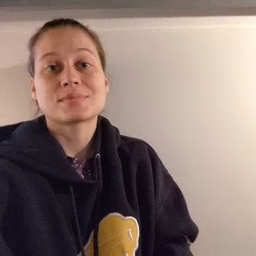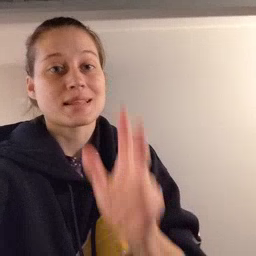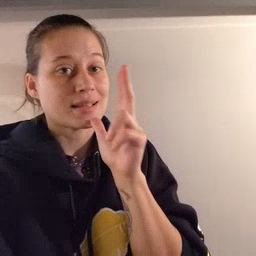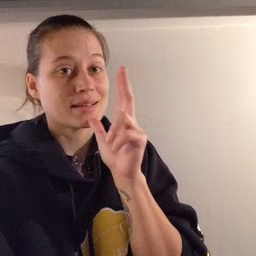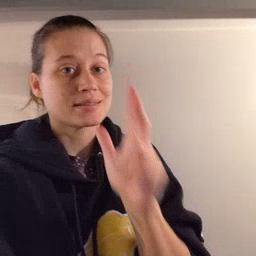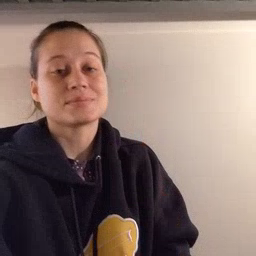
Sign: hen